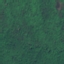
Land use / land cover: Forest